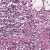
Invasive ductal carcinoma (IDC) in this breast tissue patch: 1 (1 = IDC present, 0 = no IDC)